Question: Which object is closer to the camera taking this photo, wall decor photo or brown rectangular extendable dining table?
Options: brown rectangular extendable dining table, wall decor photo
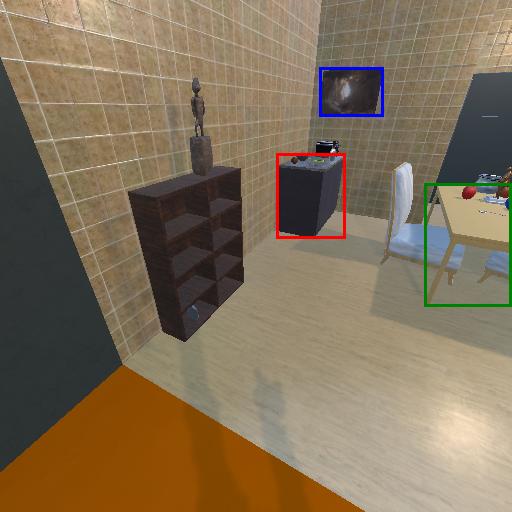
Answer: brown rectangular extendable dining table